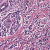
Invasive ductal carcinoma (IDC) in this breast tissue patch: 1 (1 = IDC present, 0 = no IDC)